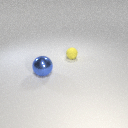
large blue metal sphere in front of small yellow rubber sphere